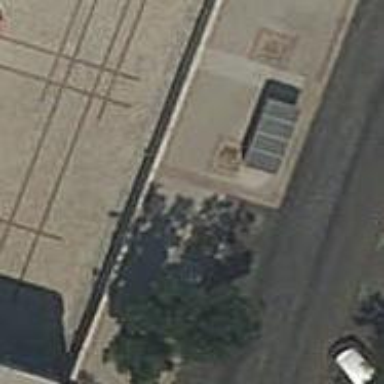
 serving as platform for public transportation."